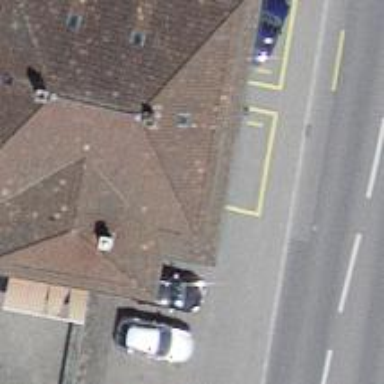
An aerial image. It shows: Car shop.